Question: I've been given the following code:
'''
.container {
color: white;
height: 80vh;
margin: 10vh 0 0 25vw;
position: relative;
width: 50vw;
}
.container::after {
content: "";
background: url('https://i.ibb.co/ngx7VSR/photo-2021-04-19-21-24-36.jpg');
background-position: center;
background-size: cover;
filter: brightness(.5);
position: absolute;
top: 0; left: 0;
width: 100%; height: 100%;
z-index: -1;
}
.container_inside {
align-items: center;
display: flex;
flex-direction: column;
font-size: 1.5em;
height: calc(100% - 4em);
justify-content: center;
padding: 2em;
text-align: center;
width: calc(100% - 4em);
}
.small {
color: #e9e9e9;
font-size: .7em;
}
'''
'''
<!DOCTYPE html>
<html lang="en">
<head>
<meta charset="utf-8">
<title>The background</title>
</head>
<body>
<div class="container">
<div class="container_inside">
<p>Any fool can write code that a computer can understand. Good programmers write code that humans can
understand.</p>
<p class="small">Martin Fowler</p>
</div>
</div>
</body>
</html>
'''
There are two goals here:
1. Make it work with ::after instead of ::before
2. There is a missing line of code somewhere in CSS and its absence ruins everything. Add the missing property to the right place to make it look as intended.
I've found the missing line of code ('content: "";'), and replaced '::before' with '::after', here's where I got:
'''
.container::after {
content: "";
background: url('https://i.ibb.co/ngx7VSR/photo-2021-04-19-21-24-36.jpg');
background-position: center;
background-size: cover;
filter: brightness(.5);
position: absolute;
top: 0; left: 0;
width: 100%; height: 100%;
z-index: -1;
}
'''
I'm struggling to get the background image to expand to it's full size, because otherwise the task is solved. The code editor tells me task 2 is correct, but for some reason task 1 is not being accepted and I assume it has to do with the image size, but I might be wrong.
Ideally it should look like this: <URL>

Super appreciate any help with this!
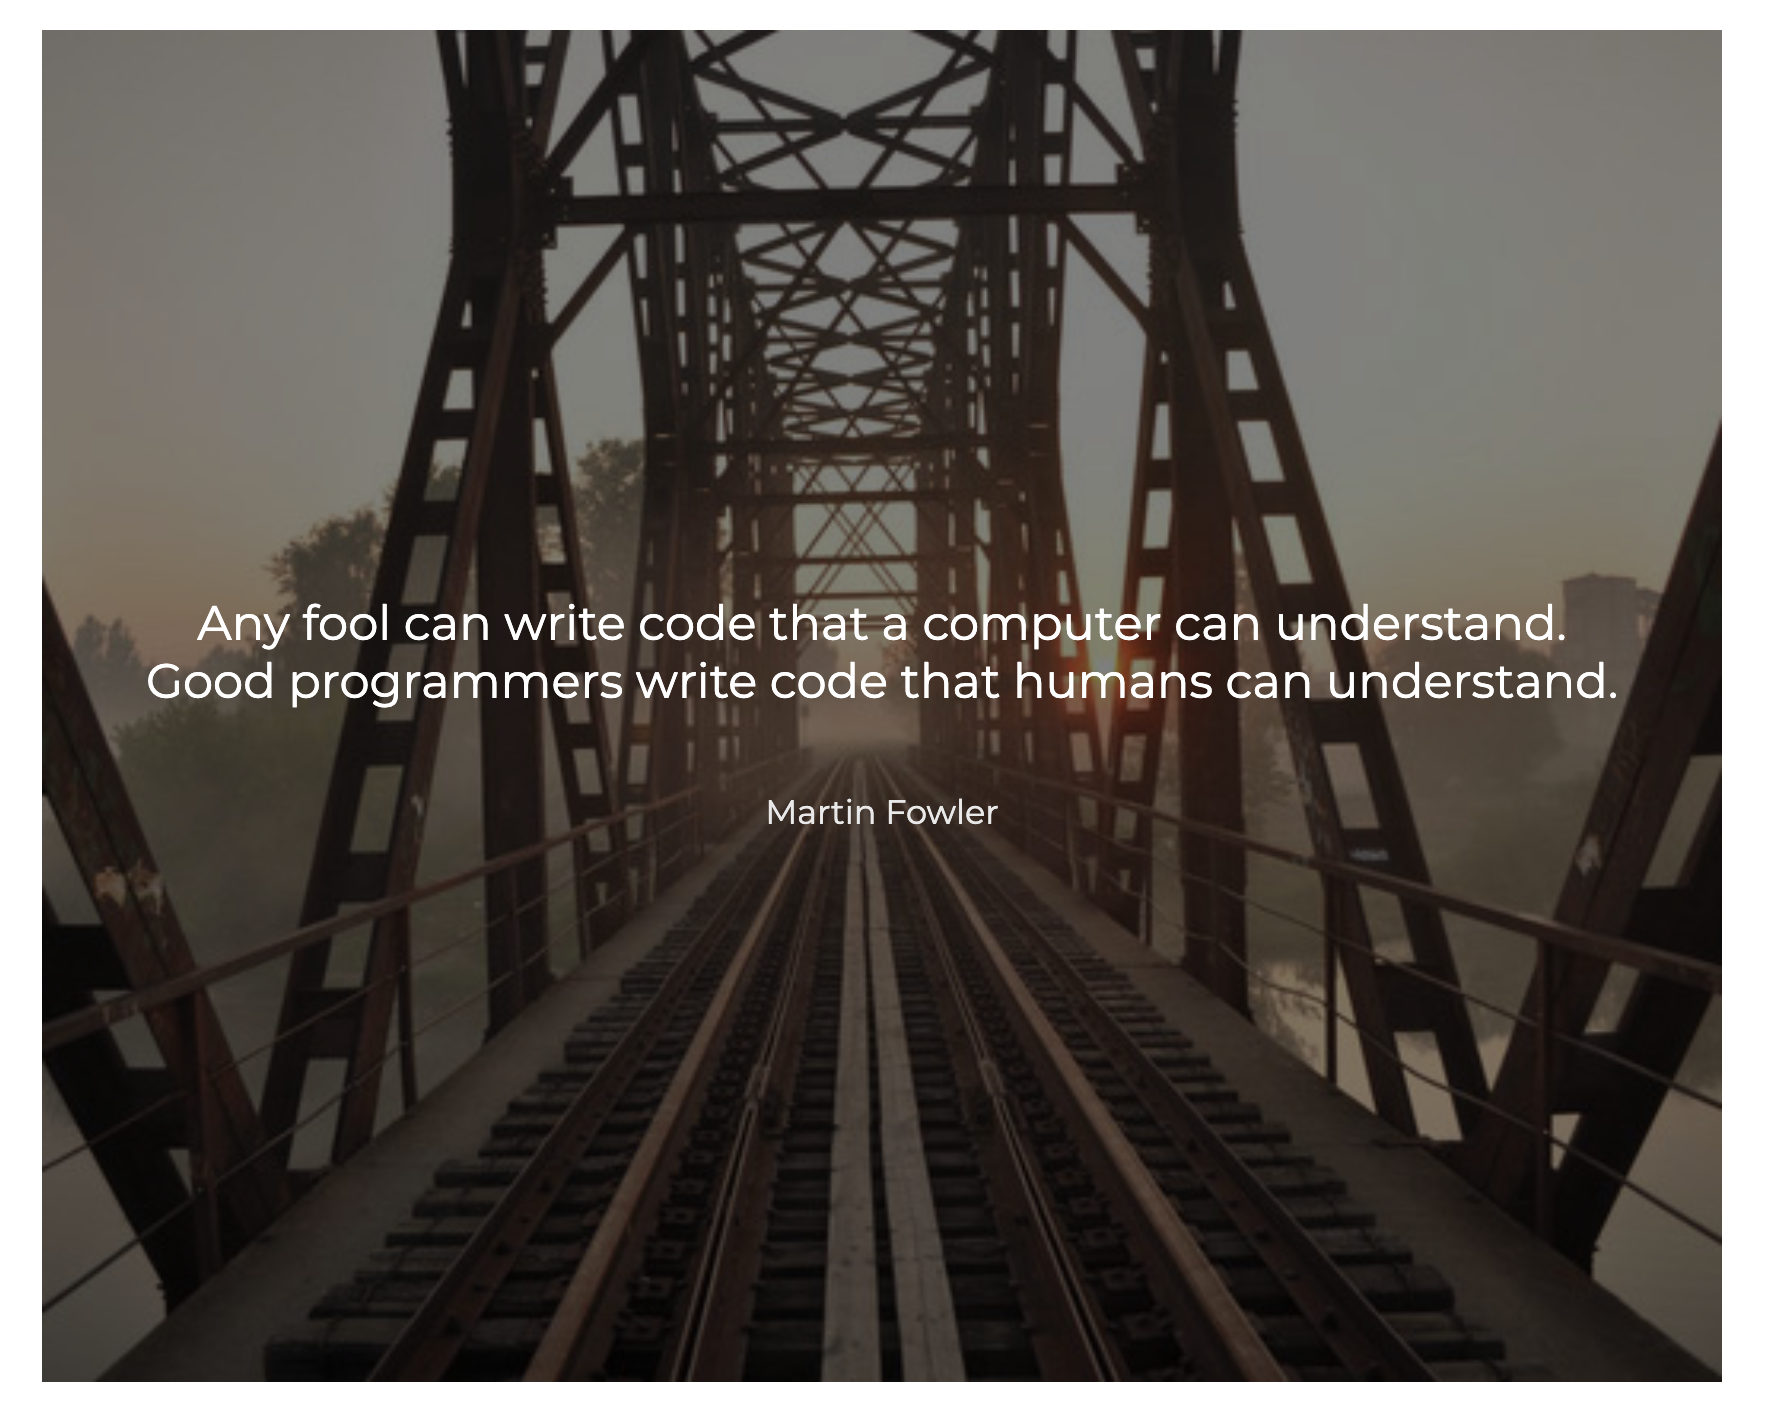
Answer: As <URL> pointed out, the issue is with 'width'. I simply removed 'width' from the first container and it solved the problem.
FINAL SOLUTION
'''
.container {
color: white;
height: 80vh;
margin: 10vh 0 0 25vw;
position: relative;
}
.container::after {
content: "";
background: url('https://i.ibb.co/ngx7VSR/photo-2021-04-19-21-24-36.jpg');
background-position: center;
background-size: cover;
filter: brightness(.5);
position: absolute;
top: 0;
left: 0;
width: 100%;
height: 100%;
z-index: -1;
}
.container_inside {
align-items: center;
display: flex;
flex-direction: column;
font-size: 1.5em;
height: calc(100% - 4em);
justify-content: center;
padding: 2em;
text-align: center;
width: calc(100% - 4em);
}
.small {
color: #e9e9e9;
font-size: .7em;
}
'''
'''
<div class="container">
<div class="container_inside">
<p>Any fool can write code that a computer can understand. Good programmers write code that humans can understand.</p>
<p class="small">Martin Fowler</p>
</div>
</div>
'''